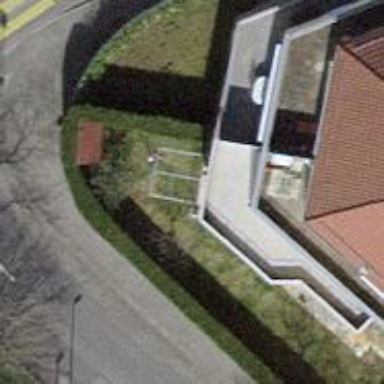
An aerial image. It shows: Garden surrounded by fence.